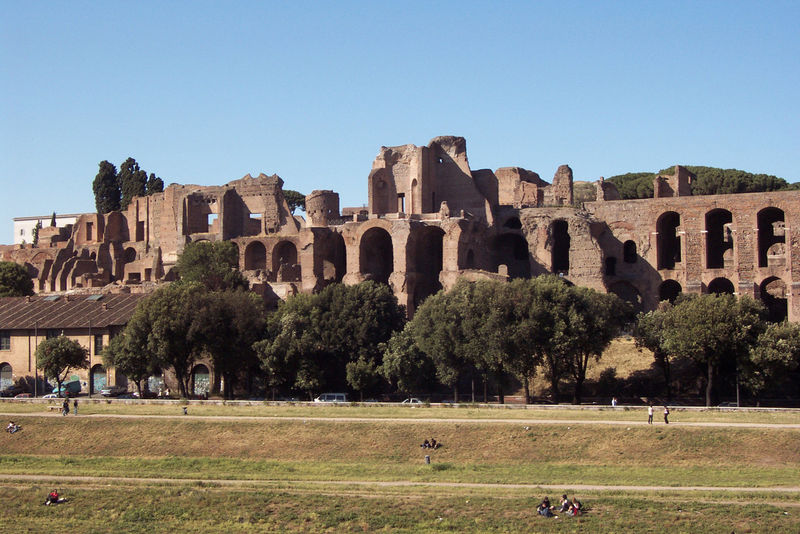
Titel: Circus Maximus
Standort: Rom, Circus Maximus (EU - I - Latium)
Schlagwörter: himmel, schatten, bäume, menschen, braun, fenster, strasse, anlage, gebäude, haus, rasen, wiese, stein, häuser, theater, turm, bogen, italien, rundbogen, foto, fotografie, bögen, ruine, burg, ruinen, arkaden, rom, römer, antik, balu, autos, manschen, römisch, forum romanum, burgruine, amphitheater, häsuer, altertum, abfalleimer, sandsthein